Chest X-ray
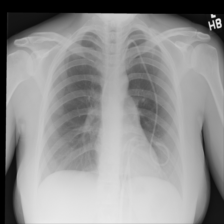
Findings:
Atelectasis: negative
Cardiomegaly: negative
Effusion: negative
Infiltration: negative
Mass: negative
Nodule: negative
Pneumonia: negative
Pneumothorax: negative
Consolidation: negative
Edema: negative
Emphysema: negative
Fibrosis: negative
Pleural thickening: negative
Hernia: negative